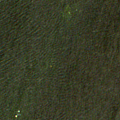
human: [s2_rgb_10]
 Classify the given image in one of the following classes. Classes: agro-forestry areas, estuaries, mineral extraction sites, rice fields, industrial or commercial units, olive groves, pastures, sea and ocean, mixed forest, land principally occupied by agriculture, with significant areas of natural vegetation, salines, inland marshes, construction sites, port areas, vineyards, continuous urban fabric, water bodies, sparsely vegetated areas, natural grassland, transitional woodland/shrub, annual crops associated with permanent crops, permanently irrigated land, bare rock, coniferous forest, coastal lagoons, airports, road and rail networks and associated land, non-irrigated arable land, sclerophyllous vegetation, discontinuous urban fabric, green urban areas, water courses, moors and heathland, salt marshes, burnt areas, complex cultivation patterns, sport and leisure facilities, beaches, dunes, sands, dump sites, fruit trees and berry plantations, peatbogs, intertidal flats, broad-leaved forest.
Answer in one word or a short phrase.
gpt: sea and ocean